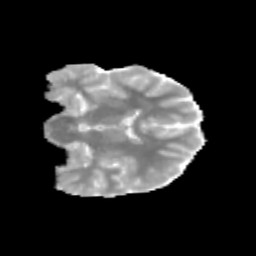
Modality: MD
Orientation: coronal
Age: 12
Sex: female
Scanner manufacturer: siemens
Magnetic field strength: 3 T
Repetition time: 3.8 s
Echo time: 0.07 s